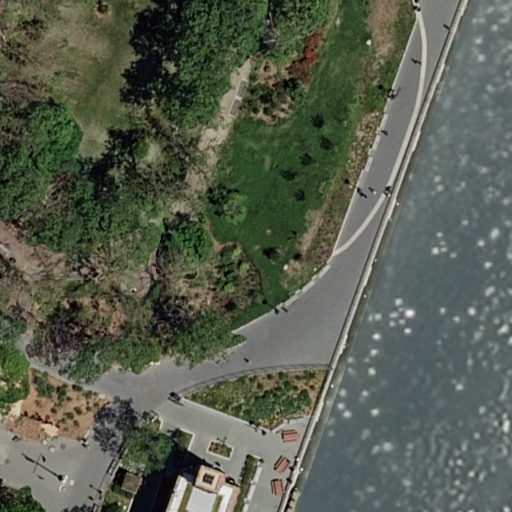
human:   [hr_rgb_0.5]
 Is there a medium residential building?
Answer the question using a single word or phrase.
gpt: yes

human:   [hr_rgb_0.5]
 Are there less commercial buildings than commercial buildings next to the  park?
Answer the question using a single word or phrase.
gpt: no

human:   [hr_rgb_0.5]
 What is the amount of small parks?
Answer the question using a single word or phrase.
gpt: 0

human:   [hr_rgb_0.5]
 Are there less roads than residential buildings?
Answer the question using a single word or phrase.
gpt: no

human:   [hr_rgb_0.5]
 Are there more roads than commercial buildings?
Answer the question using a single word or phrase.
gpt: yes

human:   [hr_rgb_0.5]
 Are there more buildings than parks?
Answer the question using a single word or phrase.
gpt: no

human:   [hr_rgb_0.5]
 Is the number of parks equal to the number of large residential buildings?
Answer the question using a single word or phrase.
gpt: no

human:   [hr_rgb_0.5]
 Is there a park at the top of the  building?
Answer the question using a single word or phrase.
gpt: yes

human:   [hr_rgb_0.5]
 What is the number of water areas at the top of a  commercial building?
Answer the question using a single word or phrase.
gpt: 0

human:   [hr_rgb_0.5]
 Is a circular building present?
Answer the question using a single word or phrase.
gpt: no

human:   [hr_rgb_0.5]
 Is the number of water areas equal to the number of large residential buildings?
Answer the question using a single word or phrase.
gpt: no

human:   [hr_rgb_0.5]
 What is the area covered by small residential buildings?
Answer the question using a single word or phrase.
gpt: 0m2

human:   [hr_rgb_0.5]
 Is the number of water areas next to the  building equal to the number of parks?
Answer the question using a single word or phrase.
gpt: yes

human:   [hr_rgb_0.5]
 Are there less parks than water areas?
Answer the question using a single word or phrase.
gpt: no

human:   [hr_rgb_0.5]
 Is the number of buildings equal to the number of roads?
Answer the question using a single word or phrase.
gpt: no

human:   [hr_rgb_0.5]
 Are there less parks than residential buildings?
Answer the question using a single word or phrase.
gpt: no

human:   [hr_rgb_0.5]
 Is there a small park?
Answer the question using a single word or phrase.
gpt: no

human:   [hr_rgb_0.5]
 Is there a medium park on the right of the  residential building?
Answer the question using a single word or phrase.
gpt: no

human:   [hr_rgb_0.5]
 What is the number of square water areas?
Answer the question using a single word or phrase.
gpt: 0

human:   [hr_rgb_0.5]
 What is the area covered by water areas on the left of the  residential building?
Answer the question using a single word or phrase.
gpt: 0m2

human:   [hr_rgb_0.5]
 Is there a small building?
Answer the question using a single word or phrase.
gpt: no

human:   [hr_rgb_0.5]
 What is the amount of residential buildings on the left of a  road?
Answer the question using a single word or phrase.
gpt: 1

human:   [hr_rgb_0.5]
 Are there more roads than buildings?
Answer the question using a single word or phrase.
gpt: yes

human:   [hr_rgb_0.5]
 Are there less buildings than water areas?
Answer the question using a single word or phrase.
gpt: no

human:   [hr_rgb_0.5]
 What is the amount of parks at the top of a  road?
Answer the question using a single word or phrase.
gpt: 1

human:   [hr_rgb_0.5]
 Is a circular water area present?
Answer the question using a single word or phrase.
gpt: no

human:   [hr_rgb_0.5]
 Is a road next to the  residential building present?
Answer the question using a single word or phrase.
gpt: yes

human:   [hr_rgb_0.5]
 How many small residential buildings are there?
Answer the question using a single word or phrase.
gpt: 0

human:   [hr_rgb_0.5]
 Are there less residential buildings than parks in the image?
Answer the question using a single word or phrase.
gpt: no

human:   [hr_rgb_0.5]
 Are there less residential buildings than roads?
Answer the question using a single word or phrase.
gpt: yes

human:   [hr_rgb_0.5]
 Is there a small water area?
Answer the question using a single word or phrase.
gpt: no

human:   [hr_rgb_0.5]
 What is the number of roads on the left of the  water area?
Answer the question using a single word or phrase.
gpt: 4

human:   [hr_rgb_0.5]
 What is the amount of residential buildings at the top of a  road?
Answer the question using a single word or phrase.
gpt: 0

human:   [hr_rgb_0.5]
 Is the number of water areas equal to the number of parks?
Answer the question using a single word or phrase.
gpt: yes

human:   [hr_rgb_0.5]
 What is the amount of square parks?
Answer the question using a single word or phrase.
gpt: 0

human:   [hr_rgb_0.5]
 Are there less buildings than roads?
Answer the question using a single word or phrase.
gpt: yes